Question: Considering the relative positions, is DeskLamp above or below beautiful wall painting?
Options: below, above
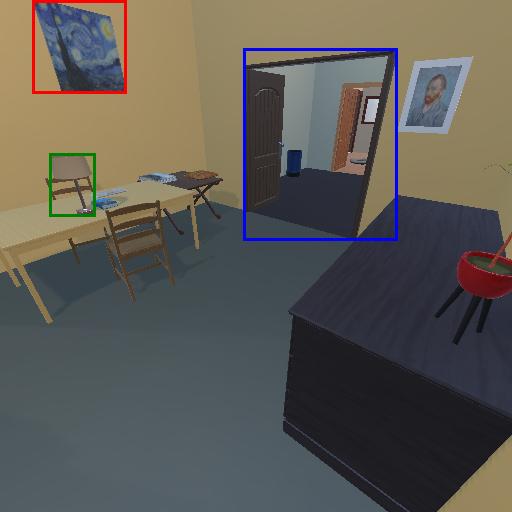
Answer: below